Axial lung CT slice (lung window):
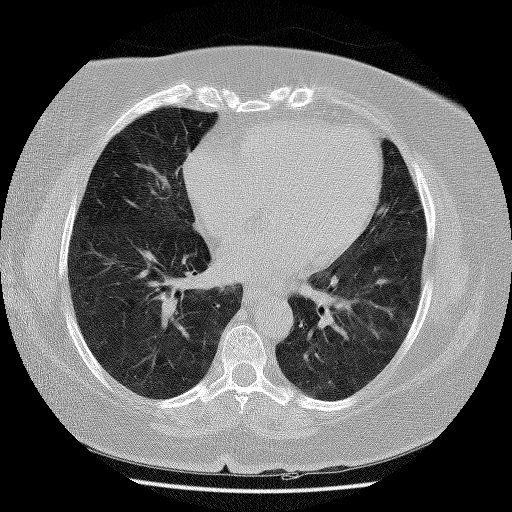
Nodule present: no